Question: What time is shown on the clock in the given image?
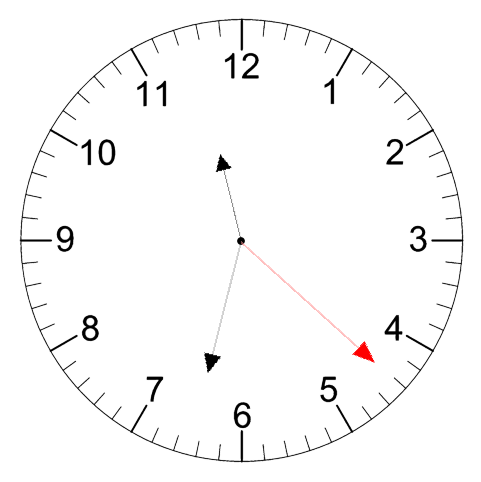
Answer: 11:32:22